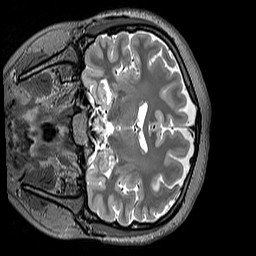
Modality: T2w
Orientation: coronal
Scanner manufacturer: siemens
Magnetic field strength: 3 T
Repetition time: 3.2 s
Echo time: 0.406 s